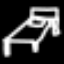
Label: bed